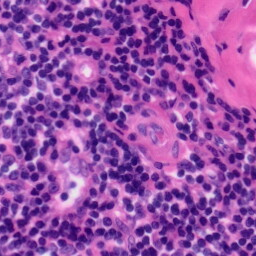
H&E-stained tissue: Tonsil